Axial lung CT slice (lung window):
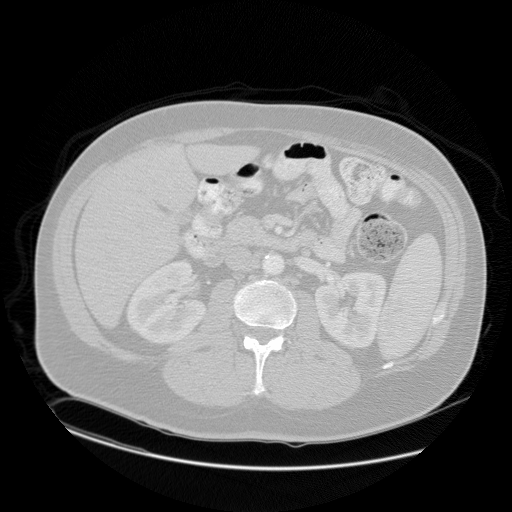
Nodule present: no